Question: How can i calculate a MKPolygon from an CLLocationCoordinate2D (center point) and a CLLocationDistance (radius - green line)?
I want to show an Rect over an map with an given radius (the blue line)

Thanks
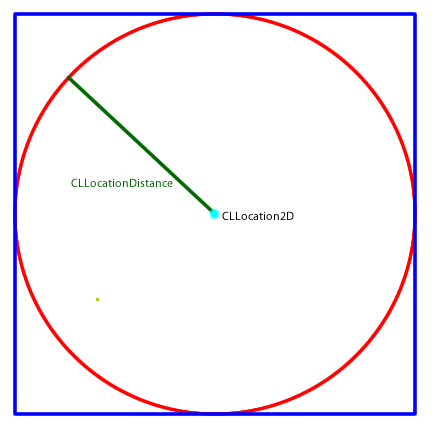
Answer: I adapted the answer from @Cyril Godefroy and added the conversion from <URL>
'''
- (MKMapRect) mapRectForCoordinateRegion:(MKCoordinateRegion)coordinateRegion {
CLLocationCoordinate2D topLeftCoordinate = CLLocationCoordinate2DMake(coordinateRegion.center.latitude + (coordinateRegion.span.latitudeDelta / 2.0), coordinateRegion.center.longitude - (coordinateRegion.span.longitudeDelta / 2.0));
MKMapPoint topLeftMapPoint = MKMapPointForCoordinate(topLeftCoordinate);
CLLocationCoordinate2D bottomRightCoordinate = CLLocationCoordinate2DMake(coordinateRegion.center.latitude - (coordinateRegion.span.latitudeDelta / 2.0), coordinateRegion.center.longitude + (coordinateRegion.span.longitudeDelta / 2.0));
MKMapPoint bottomRightMapPoint = MKMapPointForCoordinate(bottomRightCoordinate);
MKMapRect mapRect = MKMapRectMake(topLeftMapPoint.x, topLeftMapPoint.y, fabs(bottomRightMapPoint.x - topLeftMapPoint.x), fabs(bottomRightMapPoint.y - topLeftMapPoint.y));
return mapRect;
}
- (void) addSquareToMap:(CLLocation*)center withRadius:(float)radius{
MKCoordinateRegion region = MKCoordinateRegionMakeWithDistance(center, radius*2, radius*2);
MKMapRect rect = [self mapRectForCoordinateRegion:region];
MKMapPoint leftBottom = MKMapPointMake(MKMapRectGetMinX(rect), MKMapRectGetMinY(rect));
MKMapPoint leftTop = MKMapPointMake(MKMapRectGetMinX(rect), MKMapRectGetMaxY(rect));
MKMapPoint rightTop = MKMapPointMake(MKMapRectGetMaxX(rect), MKMapRectGetMaxY(rect));
MKMapPoint rightBottom = MKMapPointMake(MKMapRectGetMaxX(rect), MKMapRectGetMinY(rect));
MKMapPoint rect[4] = {leftBottom, leftTop, rightTop, rightBottom};
MKPolygon *polygon = [MKPolygon polygonWithPoints:rect count:4];
poly.title = @"Square";
// Add it to the map
[map addOverlay:poly];
}
- (MKOverlayView *)mapView:(MKMapView *)mapView viewForOverlay:(id <MKOverlay>)overlay{
if ([overlay isKindOfClass:[MKPolygon class]]){
MKPolygonView* aView = [[[MKPolygonView alloc] initWithPolygon:(MKPolygon*)overlay] autorelease];
aView.fillColor = [[UIColor redColor] colorWithAlphaComponent:0.15];
aView.strokeColor = [[UIColor redColor] colorWithAlphaComponent:0.7];
aView.lineWidth = 3;
return aView;
}
return nil;
}
'''